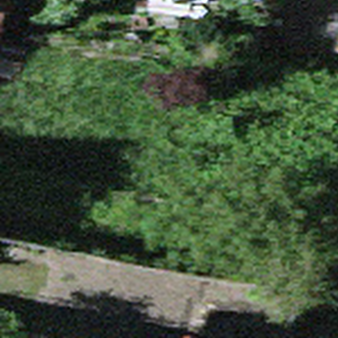
Label: other